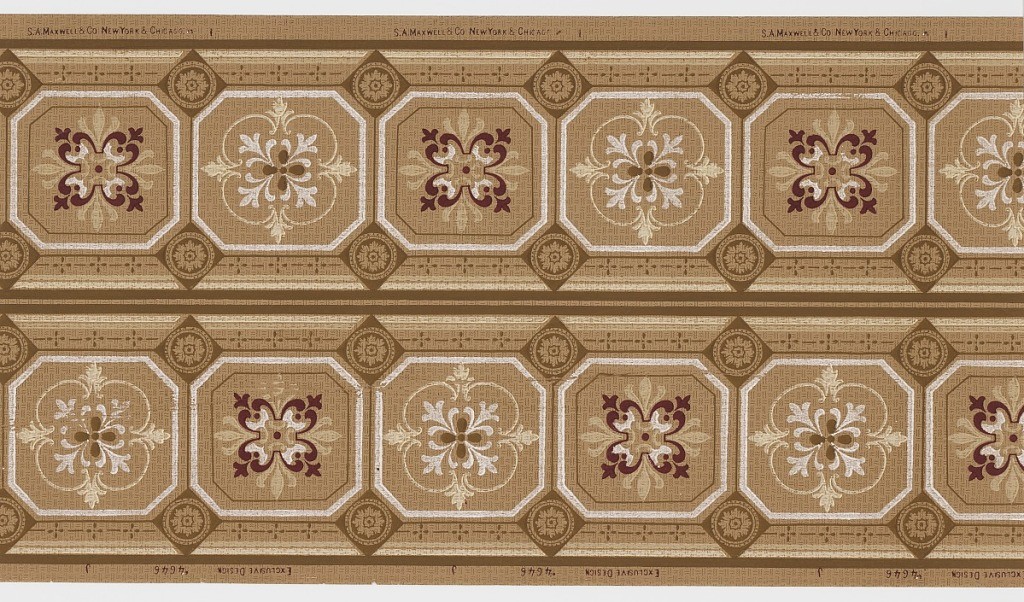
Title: Border
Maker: Maxwell & Co., S.A., Chicago, Illinois, USA
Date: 1905–1915
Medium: Machine-printed paper, liquid mica
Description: On dark beige ground, alternating tiles outlined in white containing quatrefoil floral motifs in burgundy, pink, light blue and white. Two borders printed across the width.